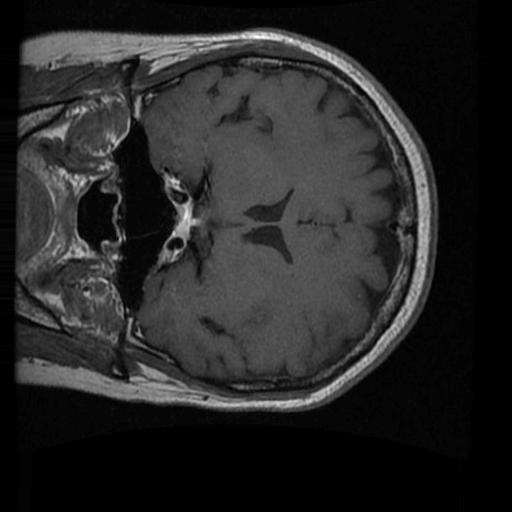
Label: brain_tumor